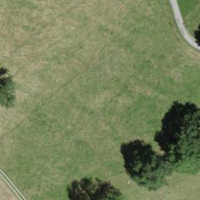
EUNIS habitat code: 52
Species observed at this site:
Salvia pratensis